Question: I have an app where I am showing map where I will be showing the driver area allocated to him.
Client want this area will be highlighted with some color.
Sample can be as below.

Any idea how this can be done?
What I was planning to do is having images for different regions and show image for respective area.
However I just wanted to check if this can be done using MapKit that we already have, I don't want to go with images.
More info on this would be appreciated.
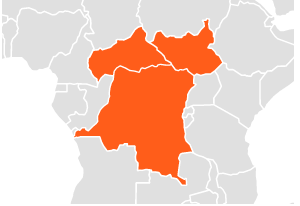
Answer: I didn't thought this would be so easy...
Below link will do the trick I was looking for...
<URL>